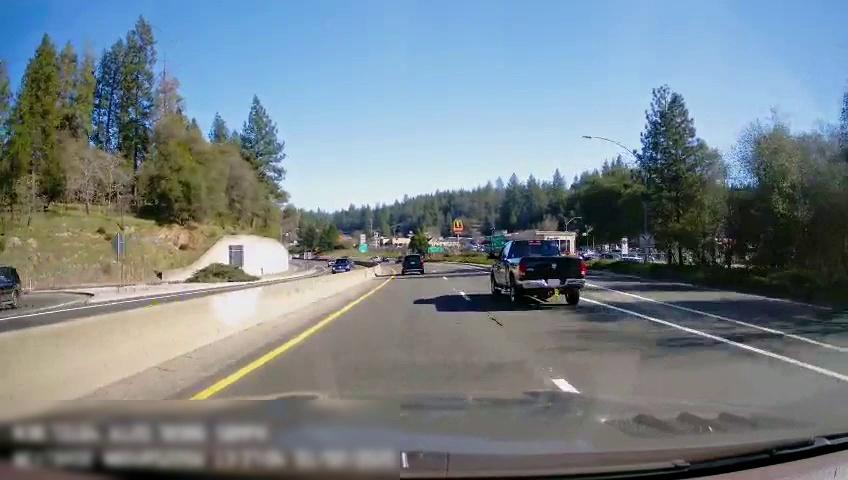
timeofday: Day
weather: Sunny
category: Drivable Space
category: Drivable Space
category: Vehicles | Truck
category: Vehicles | SUV
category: Vehicles | Truck
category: Vehicles | SUV
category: Vehicles | SUV
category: Vehicles | SUV
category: Lanes | Current Lane
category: Lanes | Current Lane
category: Lanes | Current Lane
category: Lanes | Alternate Lane
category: Lanes | Alternate Lane
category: Lanes | Opposite Lane
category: Lanes | Opposite Lane